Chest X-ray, AP view. Patient: 18 years old, sex M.
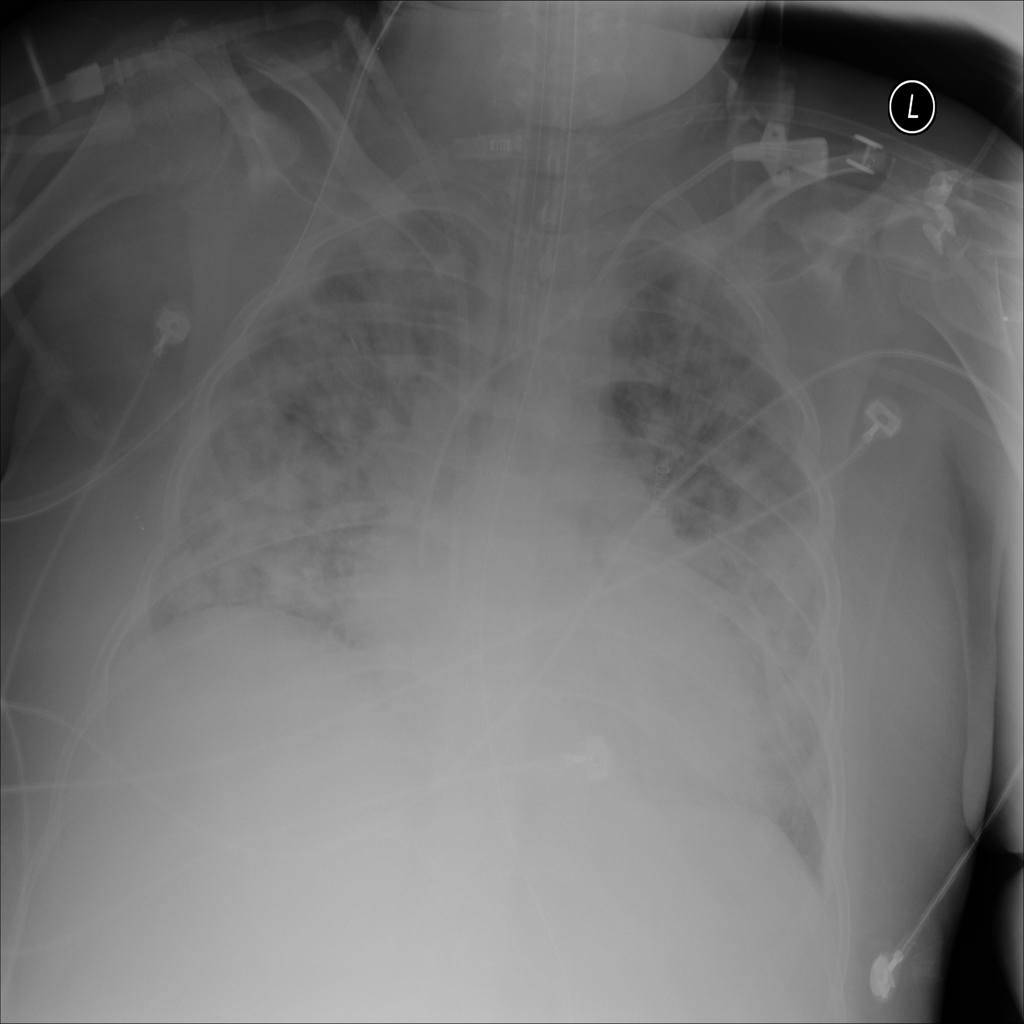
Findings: Infiltration